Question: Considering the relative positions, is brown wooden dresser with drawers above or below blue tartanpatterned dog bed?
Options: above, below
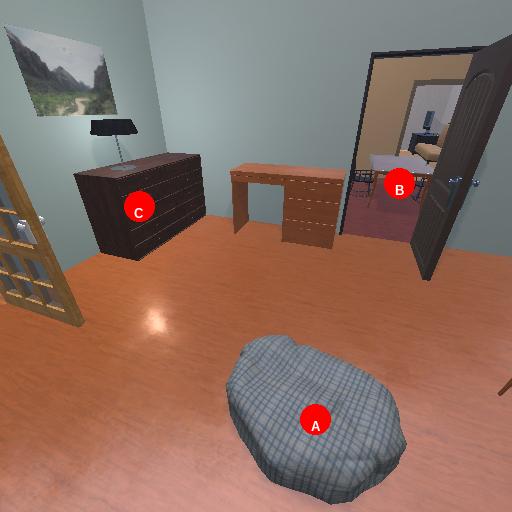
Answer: above